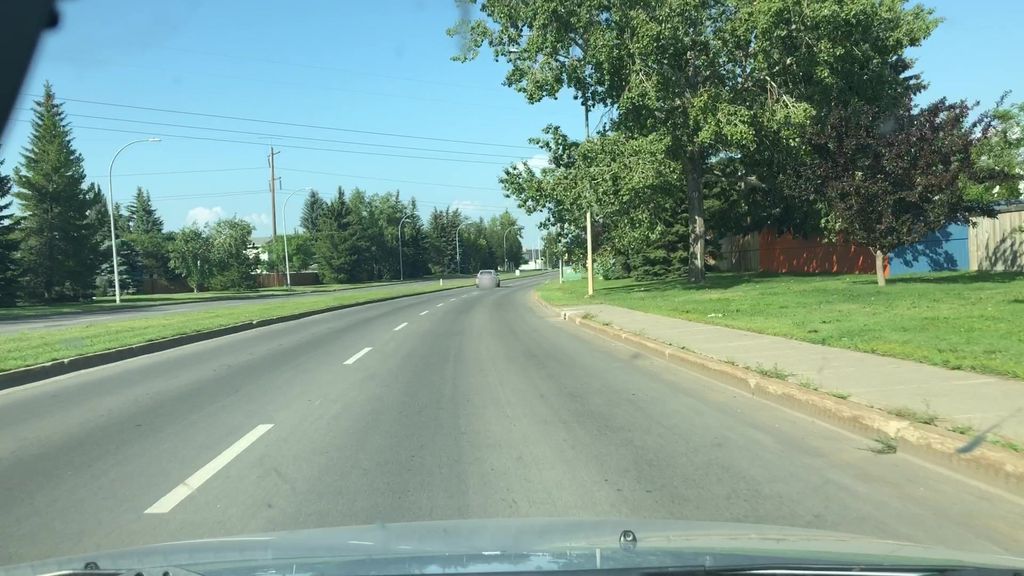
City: edmonton